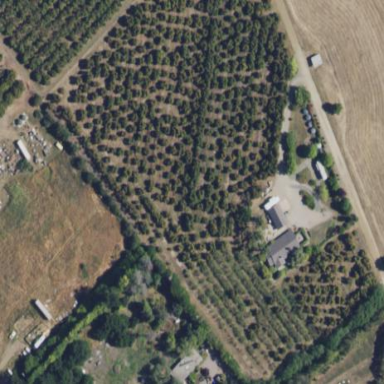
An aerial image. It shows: Orchard.